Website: macys
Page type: gifting
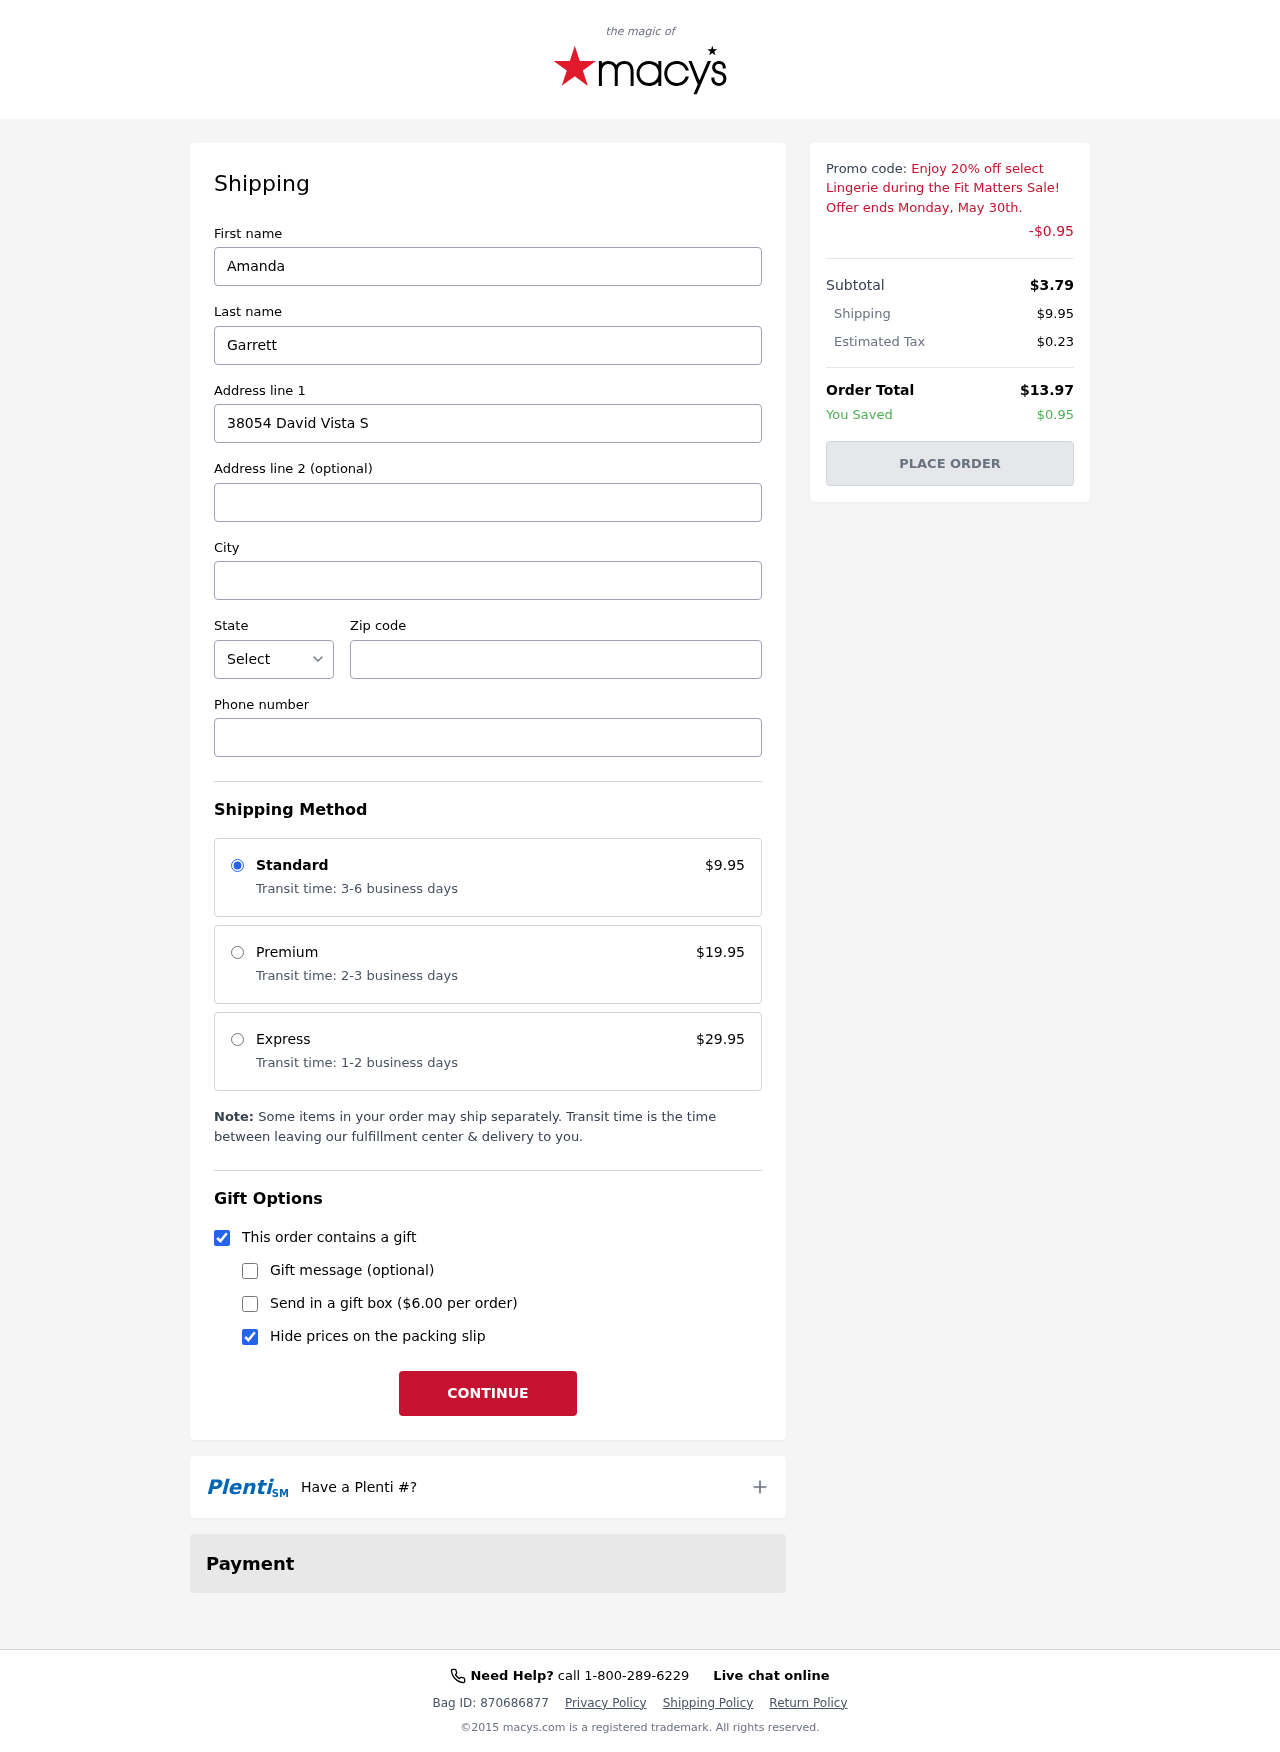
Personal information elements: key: PII_CITY
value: New Jeffreyville
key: PII_FIRSTNAME
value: Amanda
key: PII_LASTNAME
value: Garrett
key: PII_PHONE
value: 6893193489
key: PII_POSTCODE
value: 64816
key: PII_STATE_ABBR
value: CA
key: PII_STREET
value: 38054 David Vista Suite 265
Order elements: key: ORDER_SHIPPING_COST
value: $9.95
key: ORDER_DISCOUNT
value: -$0.95
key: ORDER_SUBTOTAL
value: $3.79
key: ORDER_TAX
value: $0.23
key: ORDER_TOTAL
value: $13.97
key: ORDER_SAVINGS
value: $0.95